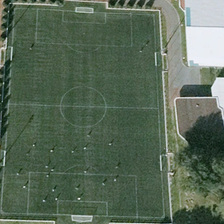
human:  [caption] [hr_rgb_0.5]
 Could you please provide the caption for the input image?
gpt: some trees and a building are around a football field with some people .

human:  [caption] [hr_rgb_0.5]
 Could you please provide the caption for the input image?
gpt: some trees and a building are around a football field with some people .

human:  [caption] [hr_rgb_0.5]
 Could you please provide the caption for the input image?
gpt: some trees and a building are around a football field with some people .

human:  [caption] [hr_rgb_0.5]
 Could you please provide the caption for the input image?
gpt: some trees and a building are around a football field with some people .

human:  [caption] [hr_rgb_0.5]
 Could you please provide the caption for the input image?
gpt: some trees and a building are around a football field with some people .